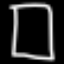
Label: square